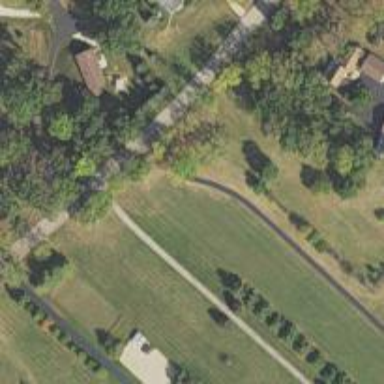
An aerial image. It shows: Driveway.